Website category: sports
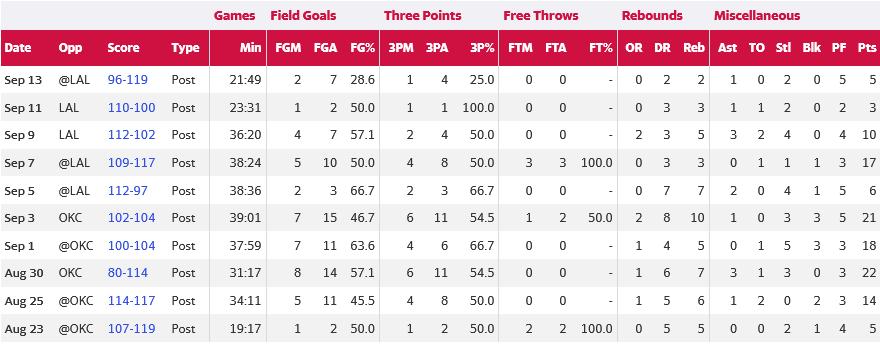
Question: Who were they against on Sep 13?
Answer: LAL

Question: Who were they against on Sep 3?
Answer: OKC

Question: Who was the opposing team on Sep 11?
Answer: LAL

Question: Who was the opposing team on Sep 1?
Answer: OKC

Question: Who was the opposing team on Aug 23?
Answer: OKC

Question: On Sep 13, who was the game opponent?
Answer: LAL

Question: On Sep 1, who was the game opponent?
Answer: OKC

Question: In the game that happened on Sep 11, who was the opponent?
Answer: LAL

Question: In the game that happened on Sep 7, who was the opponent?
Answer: LAL

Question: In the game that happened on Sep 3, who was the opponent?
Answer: OKC

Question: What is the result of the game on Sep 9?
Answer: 112-102

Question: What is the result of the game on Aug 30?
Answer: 80-114

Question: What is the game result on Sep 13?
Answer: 96-119

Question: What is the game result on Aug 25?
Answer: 114-117

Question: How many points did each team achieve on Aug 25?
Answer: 114-117

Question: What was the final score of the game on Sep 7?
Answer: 109-117

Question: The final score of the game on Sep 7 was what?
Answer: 109-117

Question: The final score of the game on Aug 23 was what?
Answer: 107-119

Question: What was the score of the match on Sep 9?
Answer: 112-102

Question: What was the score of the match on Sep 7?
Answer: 109-117

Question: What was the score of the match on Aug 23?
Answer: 107-119

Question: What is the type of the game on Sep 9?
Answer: Post

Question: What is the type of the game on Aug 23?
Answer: Post

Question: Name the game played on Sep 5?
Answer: Post

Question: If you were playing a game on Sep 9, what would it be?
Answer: Post

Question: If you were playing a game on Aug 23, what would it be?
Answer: Post

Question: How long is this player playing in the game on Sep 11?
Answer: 23:31

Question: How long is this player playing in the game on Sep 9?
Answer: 36:20

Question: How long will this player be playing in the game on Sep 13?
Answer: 21:49

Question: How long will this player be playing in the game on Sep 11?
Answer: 23:31

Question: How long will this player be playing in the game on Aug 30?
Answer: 31:17

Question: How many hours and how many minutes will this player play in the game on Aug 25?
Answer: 34:11

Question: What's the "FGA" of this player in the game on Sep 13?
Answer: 7

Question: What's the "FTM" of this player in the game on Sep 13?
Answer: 0

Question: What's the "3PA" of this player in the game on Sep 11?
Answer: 1

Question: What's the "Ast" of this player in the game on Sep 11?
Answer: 1

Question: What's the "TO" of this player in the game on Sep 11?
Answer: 1

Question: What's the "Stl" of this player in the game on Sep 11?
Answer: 2

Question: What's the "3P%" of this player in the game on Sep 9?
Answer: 50.0

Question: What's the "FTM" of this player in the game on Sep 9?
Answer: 0

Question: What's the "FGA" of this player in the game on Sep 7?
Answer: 10

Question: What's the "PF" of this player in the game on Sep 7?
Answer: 3

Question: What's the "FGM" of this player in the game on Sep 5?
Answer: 2

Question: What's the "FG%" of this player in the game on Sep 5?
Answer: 66.7

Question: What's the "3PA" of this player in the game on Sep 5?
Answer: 3

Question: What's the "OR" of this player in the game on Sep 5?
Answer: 0

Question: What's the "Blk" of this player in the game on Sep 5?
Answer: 1

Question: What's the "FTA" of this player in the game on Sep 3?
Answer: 2

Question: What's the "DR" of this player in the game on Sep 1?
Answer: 4

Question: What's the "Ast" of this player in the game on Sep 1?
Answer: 0

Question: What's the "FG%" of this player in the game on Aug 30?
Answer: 57.1

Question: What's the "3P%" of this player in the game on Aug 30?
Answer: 54.5

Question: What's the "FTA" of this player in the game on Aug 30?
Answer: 0

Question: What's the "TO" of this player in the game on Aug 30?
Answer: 1

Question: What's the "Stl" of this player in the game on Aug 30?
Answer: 3

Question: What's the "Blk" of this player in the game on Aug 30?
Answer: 0

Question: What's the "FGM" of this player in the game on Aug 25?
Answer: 5

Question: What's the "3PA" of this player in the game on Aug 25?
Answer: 8

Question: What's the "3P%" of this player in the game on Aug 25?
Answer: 50.0

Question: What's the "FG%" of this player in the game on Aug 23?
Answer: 50.0

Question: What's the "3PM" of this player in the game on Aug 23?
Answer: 1

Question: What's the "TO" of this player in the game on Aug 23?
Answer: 0

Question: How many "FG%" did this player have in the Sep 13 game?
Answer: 28.6

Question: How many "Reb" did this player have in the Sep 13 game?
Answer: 2